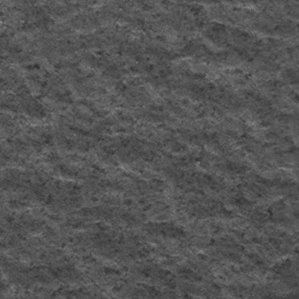
Label: frost